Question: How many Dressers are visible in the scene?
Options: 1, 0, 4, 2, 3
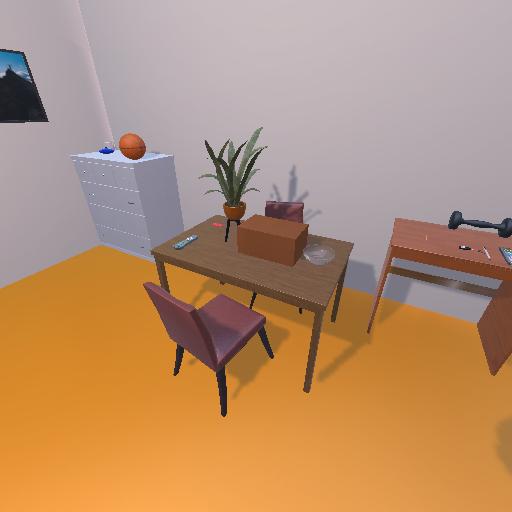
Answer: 1